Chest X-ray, PA view. Patient: 47 years old, sex F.
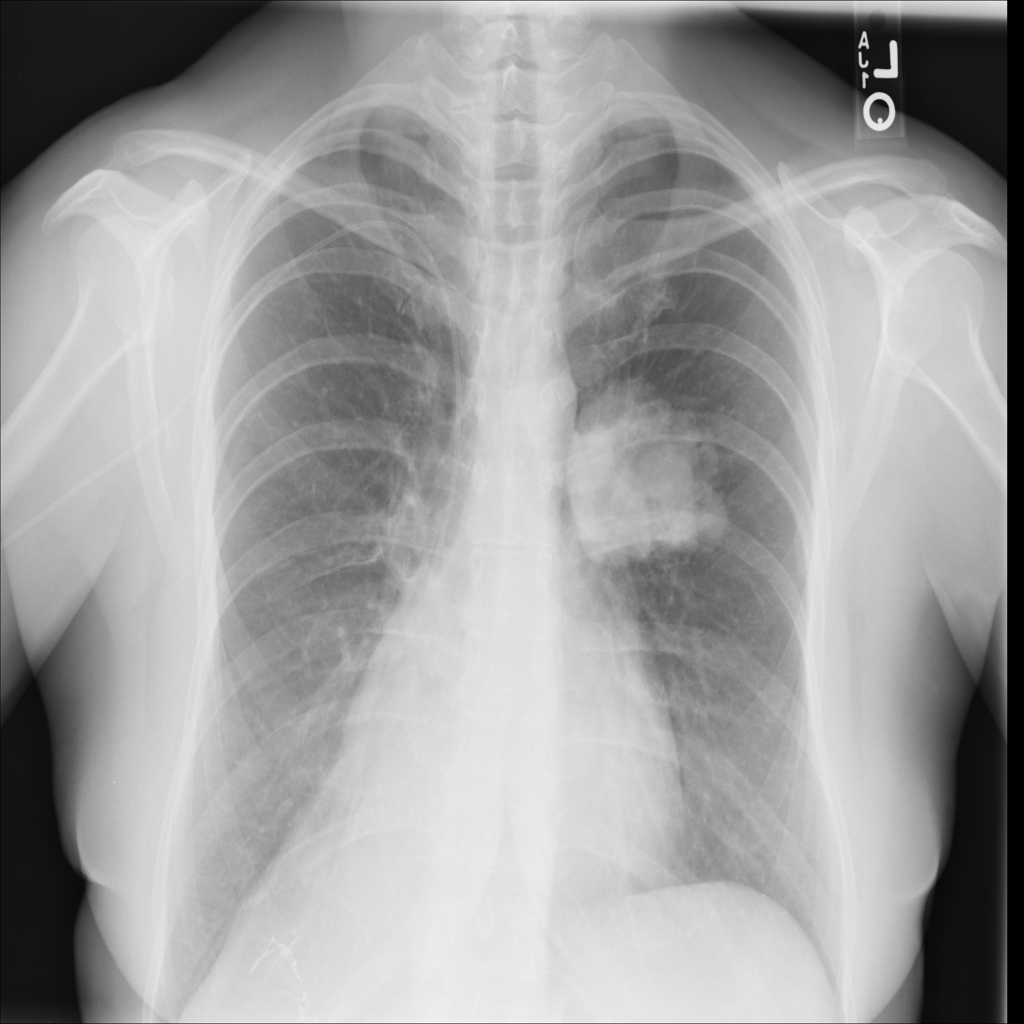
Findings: Mass